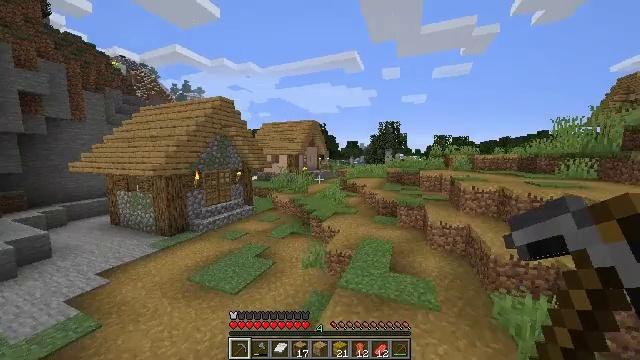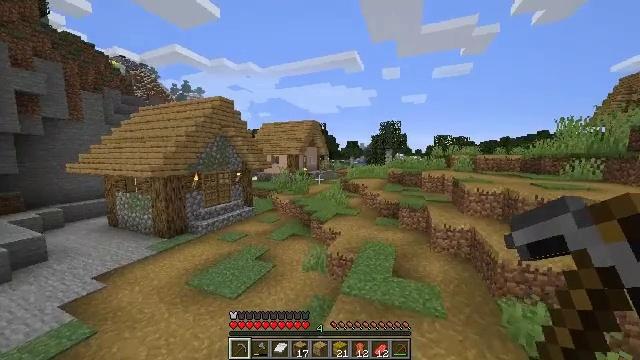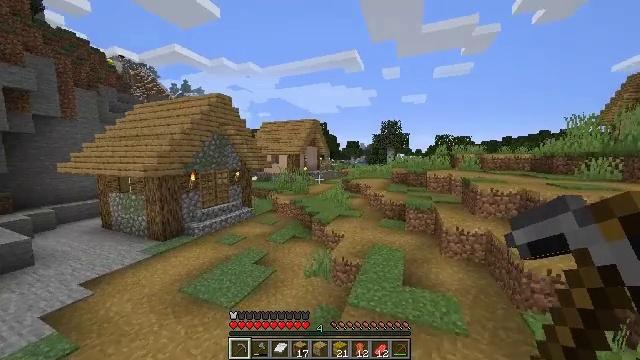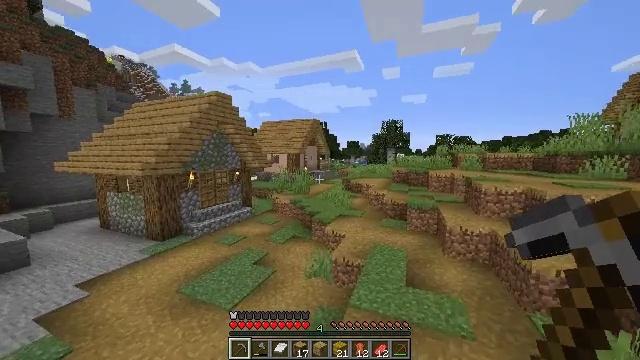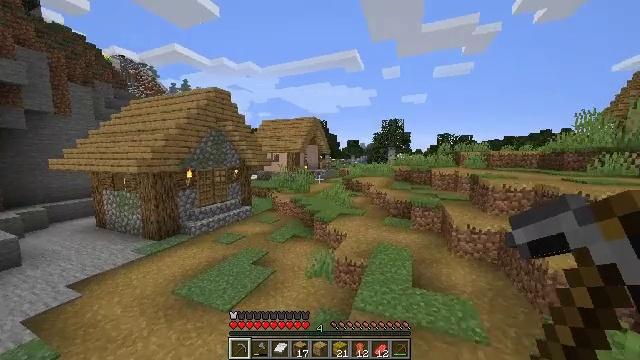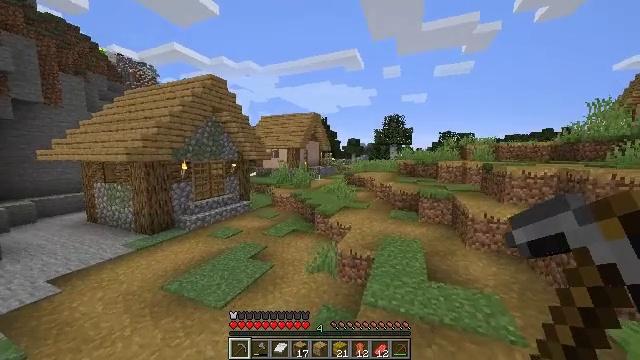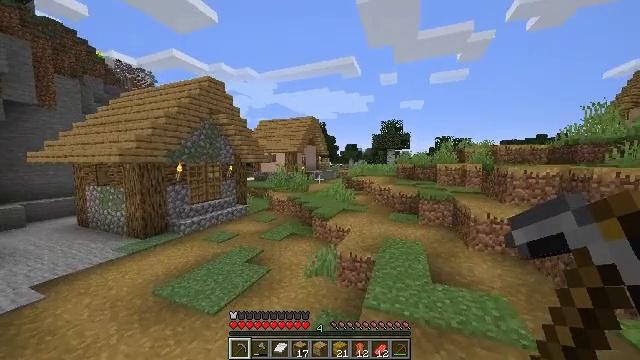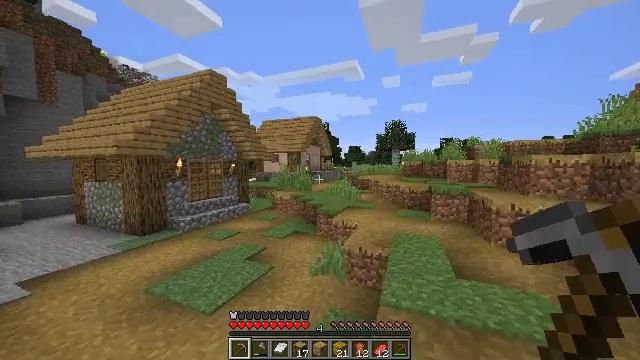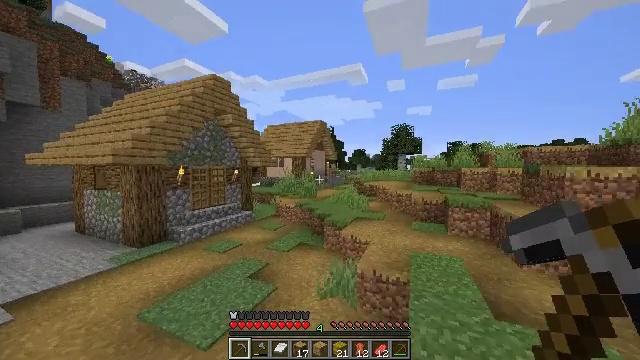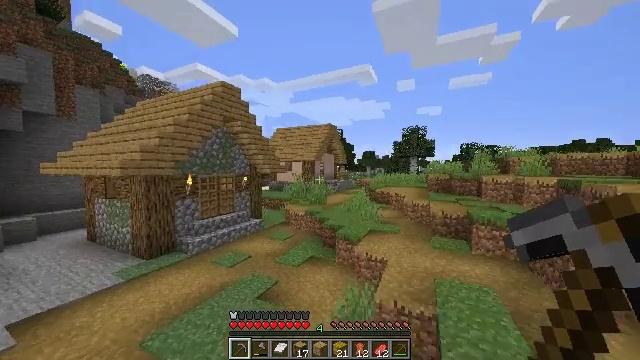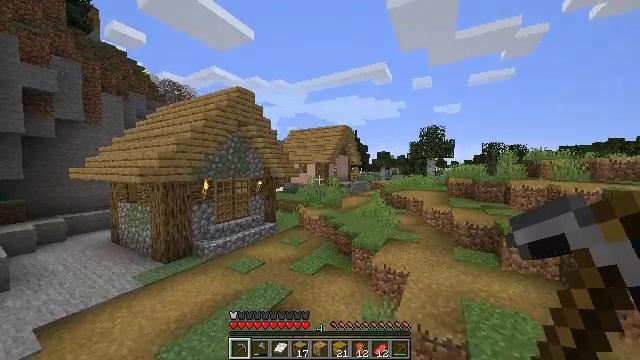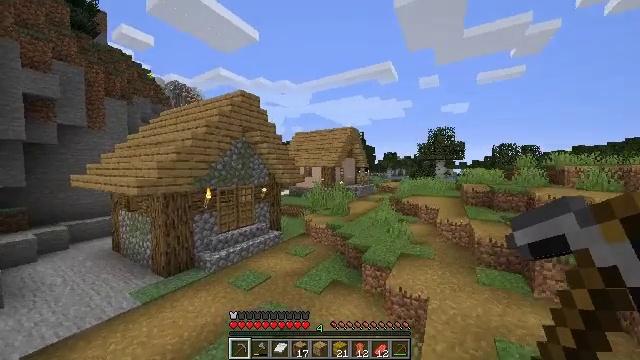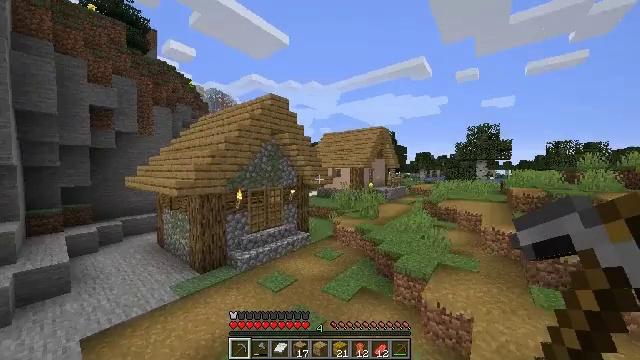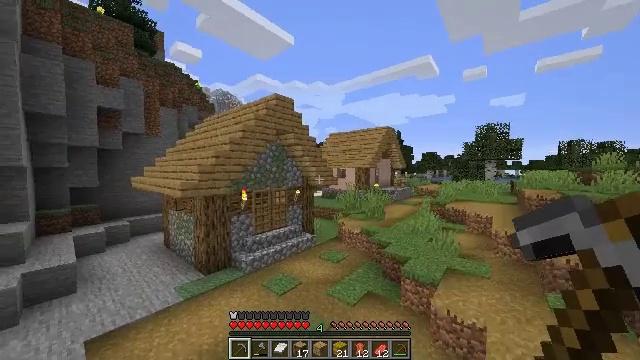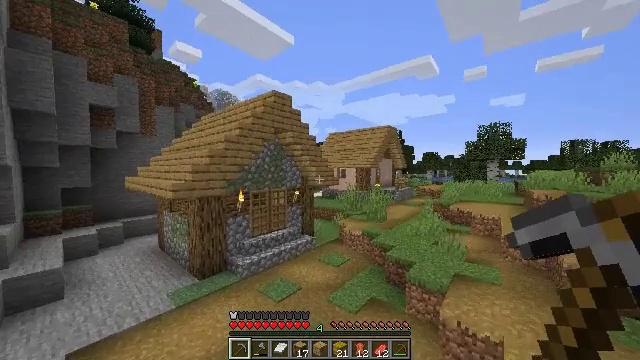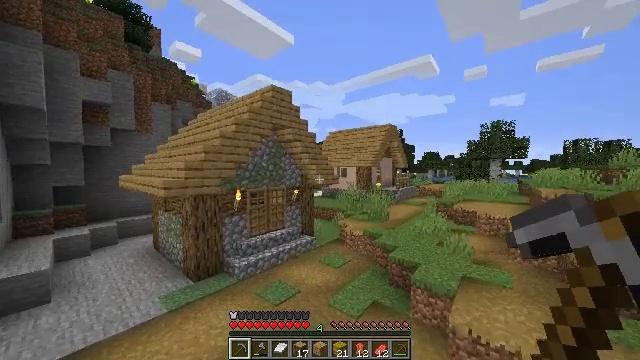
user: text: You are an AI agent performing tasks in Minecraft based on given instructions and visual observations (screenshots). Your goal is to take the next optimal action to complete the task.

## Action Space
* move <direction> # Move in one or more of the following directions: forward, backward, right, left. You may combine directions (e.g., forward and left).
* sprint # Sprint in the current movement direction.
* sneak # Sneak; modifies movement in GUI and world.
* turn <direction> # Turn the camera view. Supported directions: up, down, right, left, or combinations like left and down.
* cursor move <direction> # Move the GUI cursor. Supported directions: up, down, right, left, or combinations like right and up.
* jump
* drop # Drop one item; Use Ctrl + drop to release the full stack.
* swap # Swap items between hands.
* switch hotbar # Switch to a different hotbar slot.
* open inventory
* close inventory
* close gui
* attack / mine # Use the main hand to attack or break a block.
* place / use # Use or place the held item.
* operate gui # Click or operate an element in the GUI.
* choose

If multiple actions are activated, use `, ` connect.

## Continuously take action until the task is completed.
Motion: motion action
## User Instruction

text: Break the clay block to collect it.
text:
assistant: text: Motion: move forward, jump
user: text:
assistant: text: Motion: move forward, jump
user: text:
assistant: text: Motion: move forward, jump
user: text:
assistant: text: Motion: move forward, jump
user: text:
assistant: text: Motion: move forward, jump
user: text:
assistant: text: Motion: move forward and move left, turn up, jump
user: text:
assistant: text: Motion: move forward and move left, turn up, jump
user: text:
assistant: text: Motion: move forward and move left, turn left, jump
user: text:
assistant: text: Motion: move forward and move left, turn left, jump
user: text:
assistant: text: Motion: move forward, turn left, jump
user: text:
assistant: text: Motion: move forward, turn left, jump
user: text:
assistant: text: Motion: move forward, turn left, jump
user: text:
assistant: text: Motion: move forward, turn left, jump
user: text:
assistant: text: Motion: move forward, jump
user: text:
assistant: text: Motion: move forward, jump
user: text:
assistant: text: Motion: move forward, jump
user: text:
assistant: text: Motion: move forward, jump
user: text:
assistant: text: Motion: move forward, jump
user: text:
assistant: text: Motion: move forward, turn left, jump
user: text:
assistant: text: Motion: move forward, turn left, jump
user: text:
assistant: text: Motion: move forward, jump
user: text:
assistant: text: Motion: move forward, turn down, jump
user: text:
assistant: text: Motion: move forward, jump
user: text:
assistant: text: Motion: move forward, jump
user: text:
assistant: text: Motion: move forward, turn left, jump
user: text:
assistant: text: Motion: move forward, jump
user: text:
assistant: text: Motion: move forward, jump
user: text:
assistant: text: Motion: move forward, turn left
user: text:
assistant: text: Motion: move forward, turn left
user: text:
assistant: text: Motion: move forward